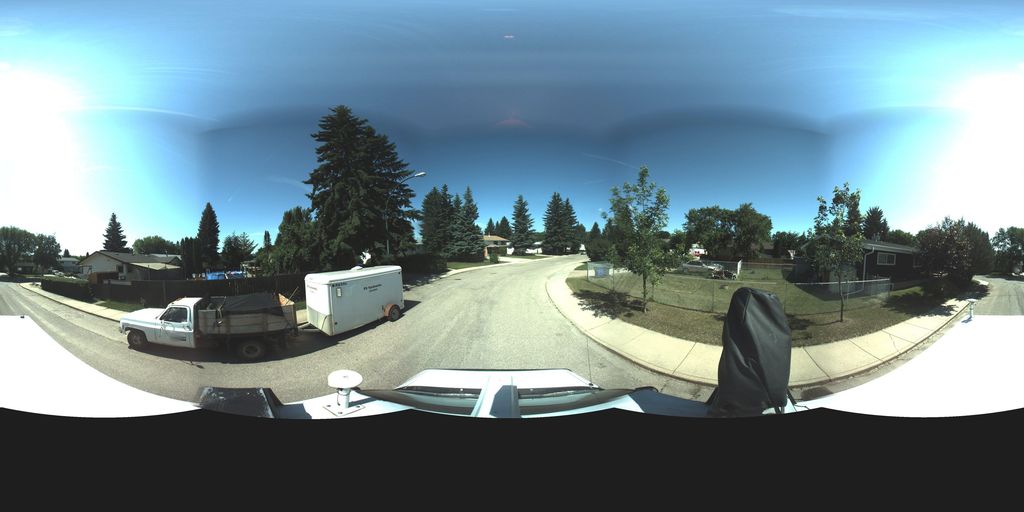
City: saskatoon